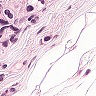
Metastatic tissue present: yes